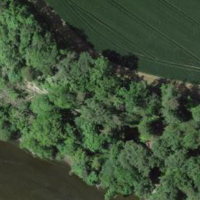
EUNIS habitat code: 41
Species observed at this site:
Cornus sanguinea